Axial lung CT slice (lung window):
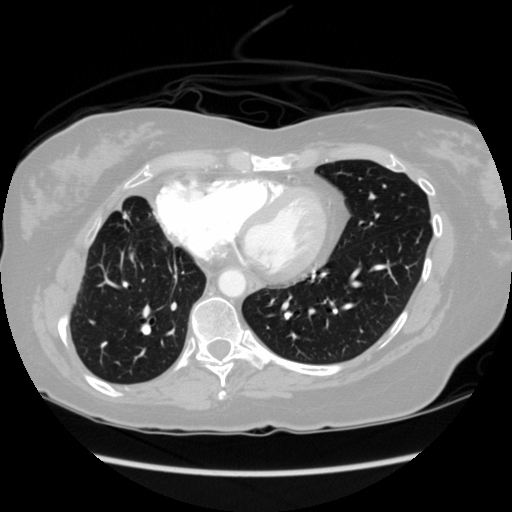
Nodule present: no